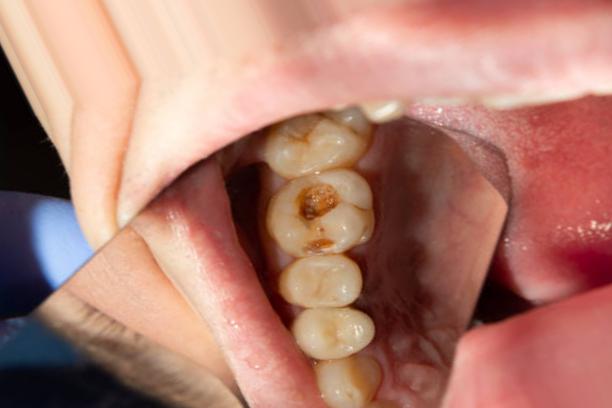
Condition: Caries